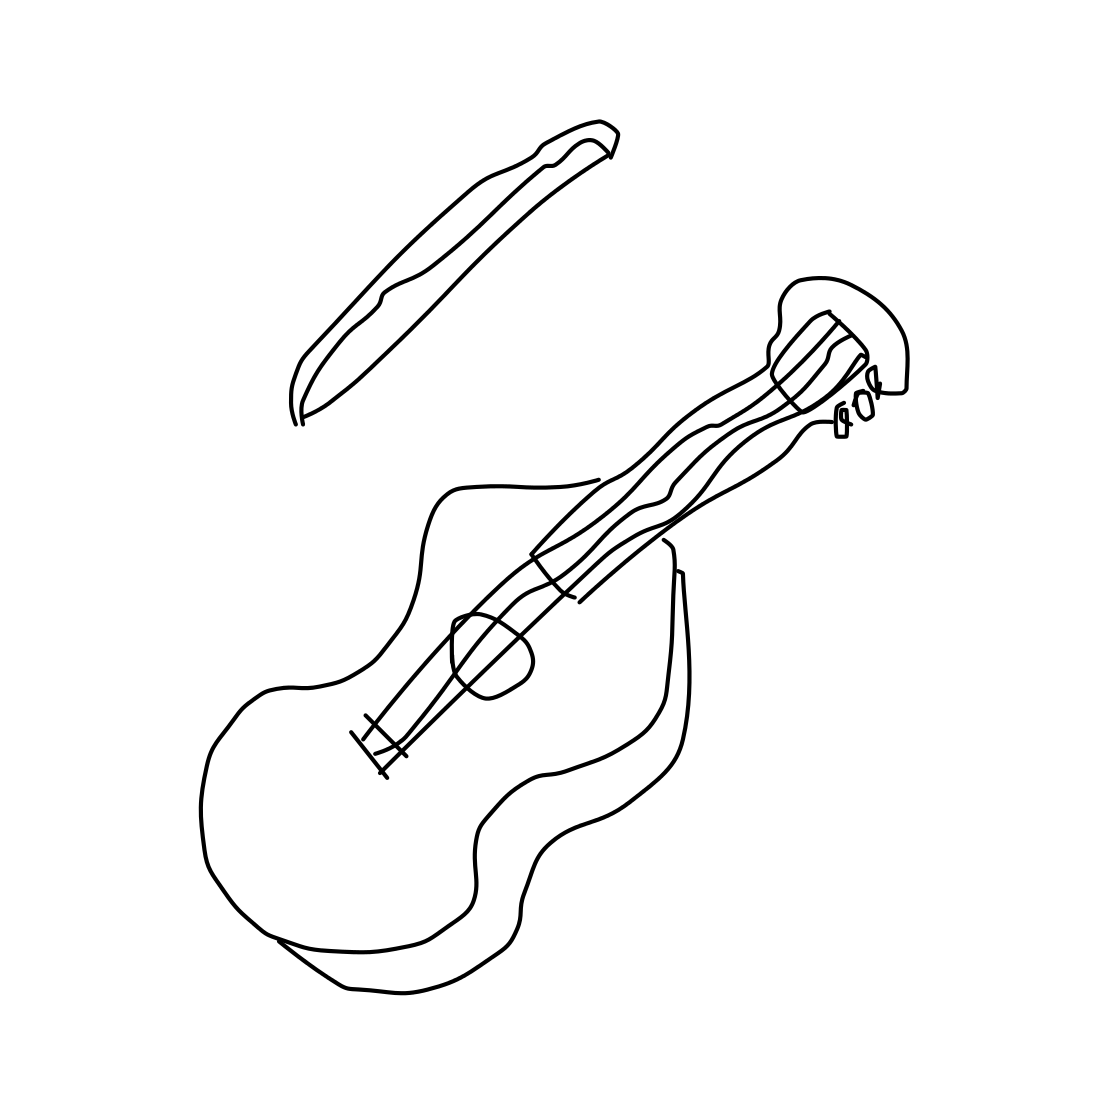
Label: violin